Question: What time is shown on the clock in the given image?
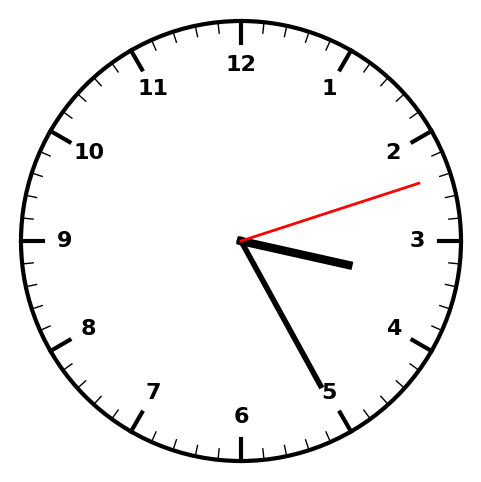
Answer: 03:25:12